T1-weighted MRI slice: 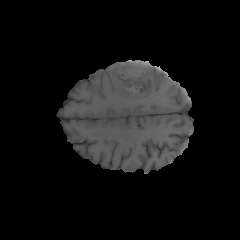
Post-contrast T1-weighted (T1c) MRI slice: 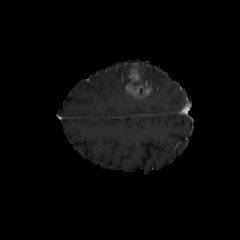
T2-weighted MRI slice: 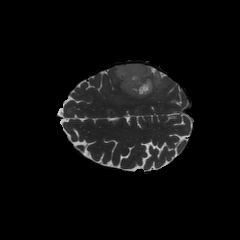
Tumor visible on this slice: yes